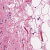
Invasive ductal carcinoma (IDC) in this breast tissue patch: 0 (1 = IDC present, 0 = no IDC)